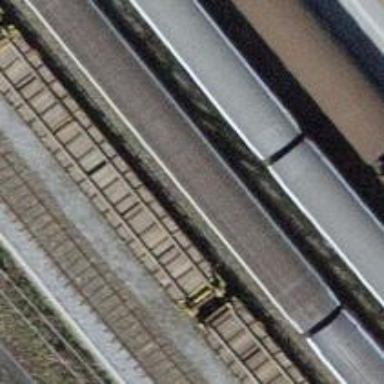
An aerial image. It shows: Railway yard with one track.